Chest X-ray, AP view. Patient: 16 years old, sex M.
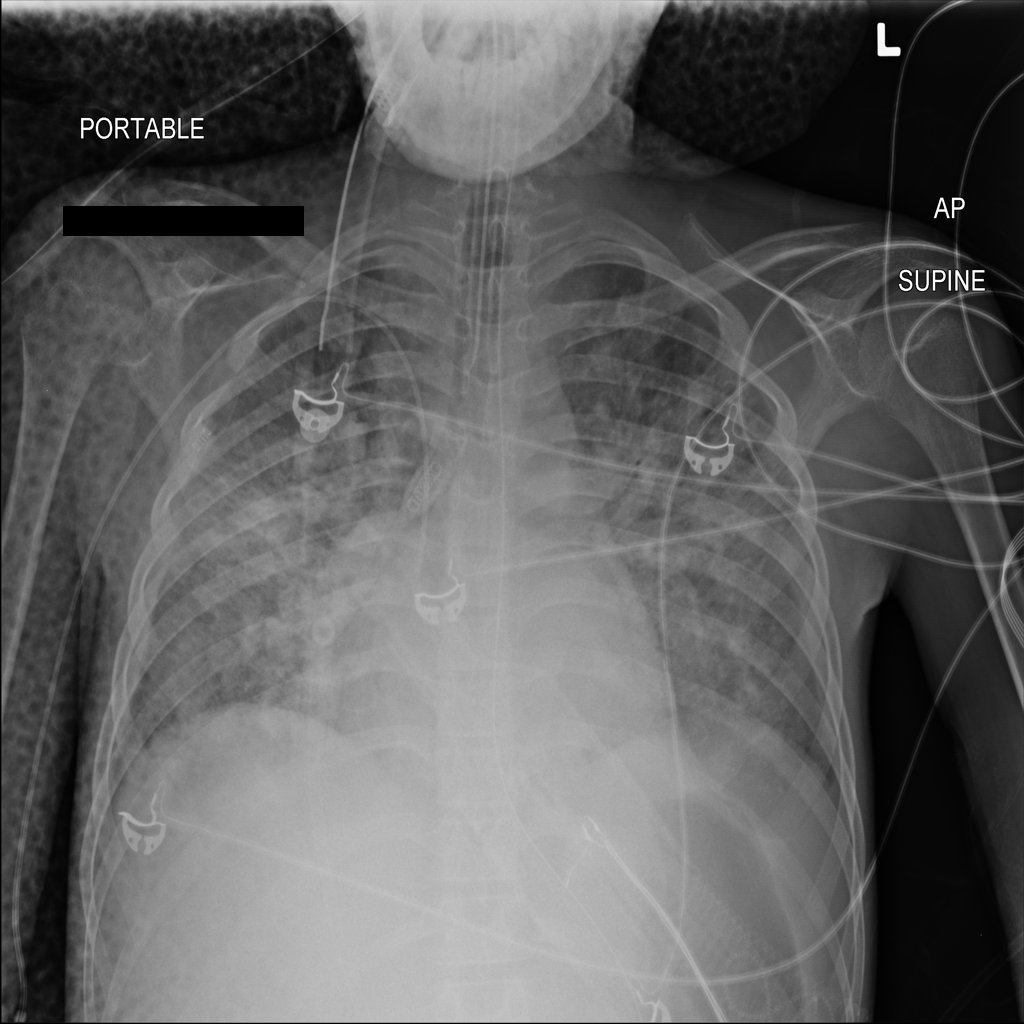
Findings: Infiltration